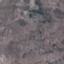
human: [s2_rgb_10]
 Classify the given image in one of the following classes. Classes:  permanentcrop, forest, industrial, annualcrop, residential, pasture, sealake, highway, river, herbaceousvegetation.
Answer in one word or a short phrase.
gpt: HerbaceousVegetation